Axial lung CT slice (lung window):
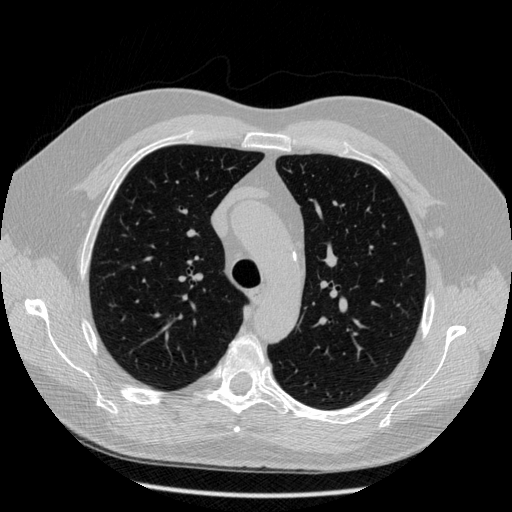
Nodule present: no